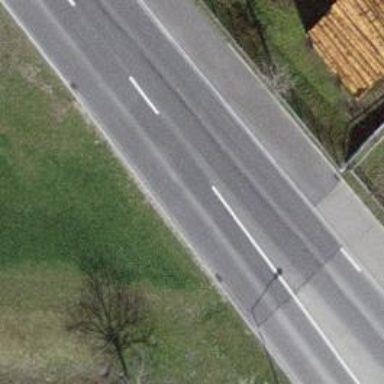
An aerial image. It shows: Secondary road with cycle track on the left side.